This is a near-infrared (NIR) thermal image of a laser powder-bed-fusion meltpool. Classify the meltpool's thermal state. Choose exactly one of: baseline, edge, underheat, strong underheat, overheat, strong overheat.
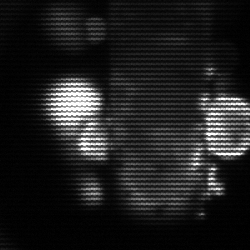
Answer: strong underheat